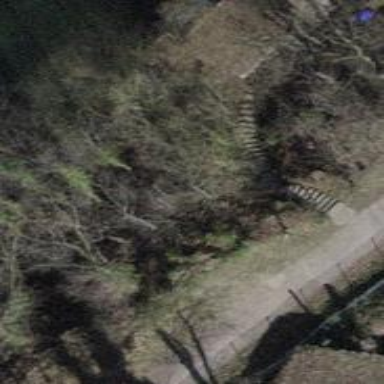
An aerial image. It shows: Road with steps.